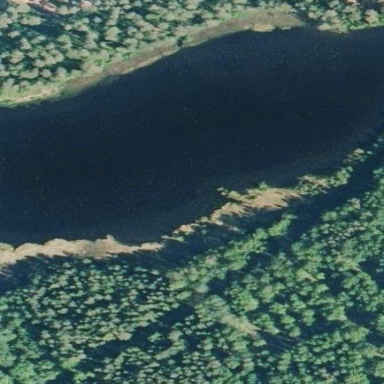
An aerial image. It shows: Serene lake surrounded by nature.